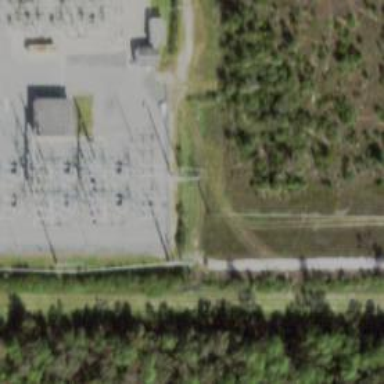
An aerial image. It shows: Switch for power supply.